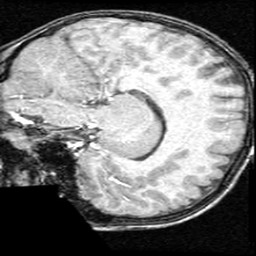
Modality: T1w
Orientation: sagittal
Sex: male
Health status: ill
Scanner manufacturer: ge
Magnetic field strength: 1.5 T
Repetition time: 21 s
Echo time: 0.008 s